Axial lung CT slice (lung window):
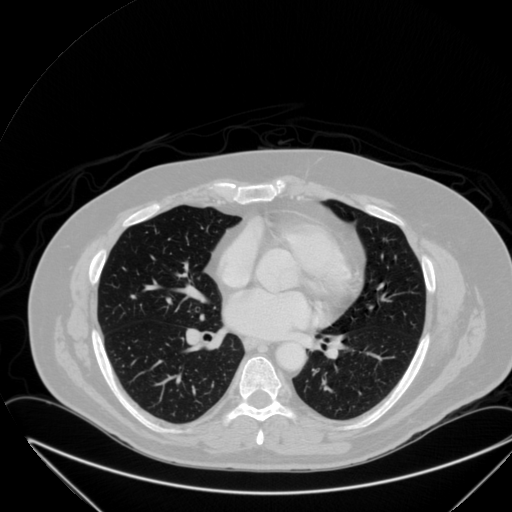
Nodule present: no